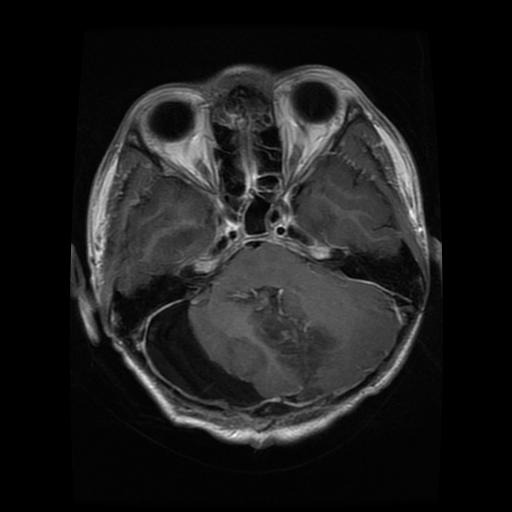
Label: glioma